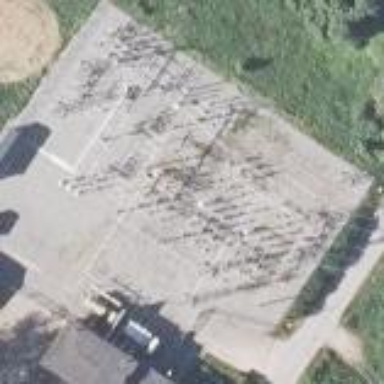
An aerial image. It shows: Transmission substation.